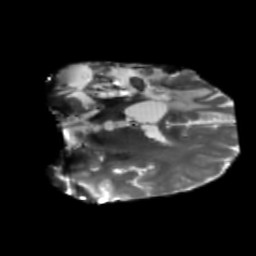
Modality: T2w
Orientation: coronal
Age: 46
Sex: male
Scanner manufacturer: siemens
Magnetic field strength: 3 T
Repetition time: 5.47 s
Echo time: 0.0854 s